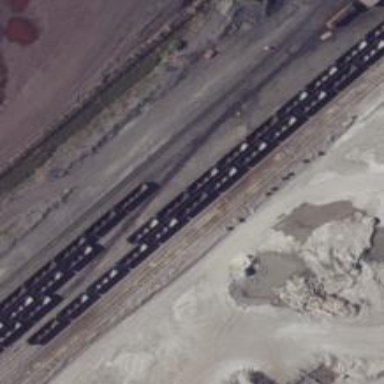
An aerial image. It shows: Rail spur service.